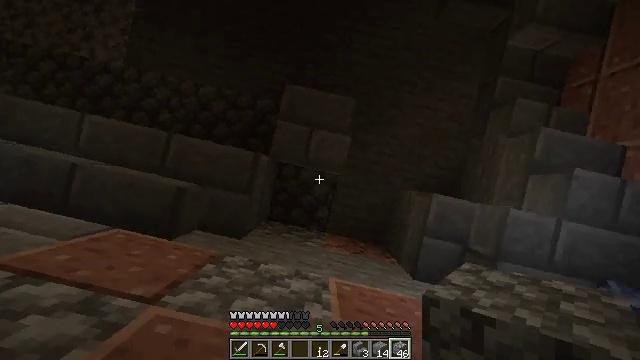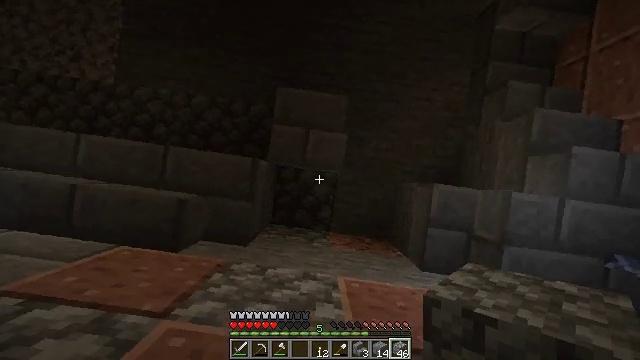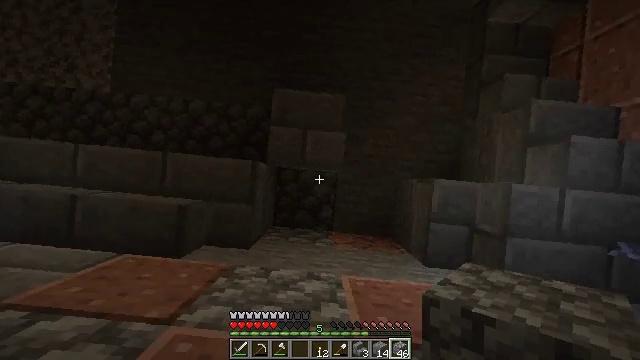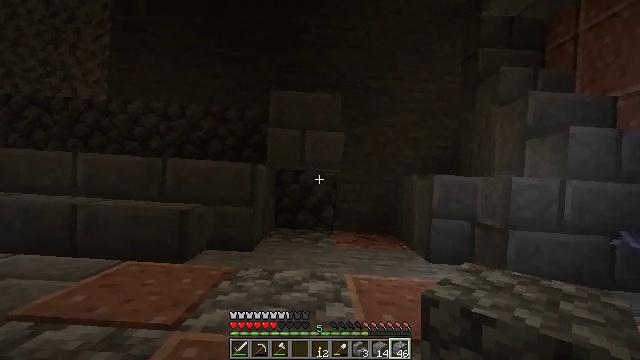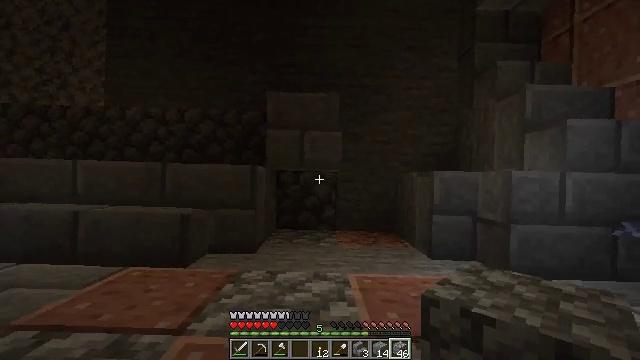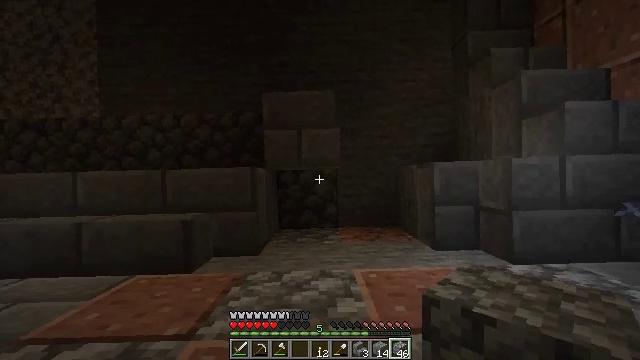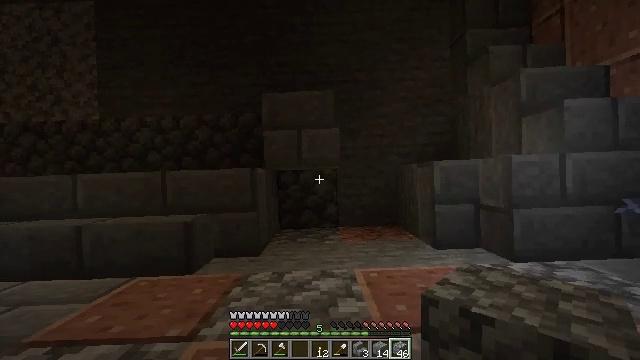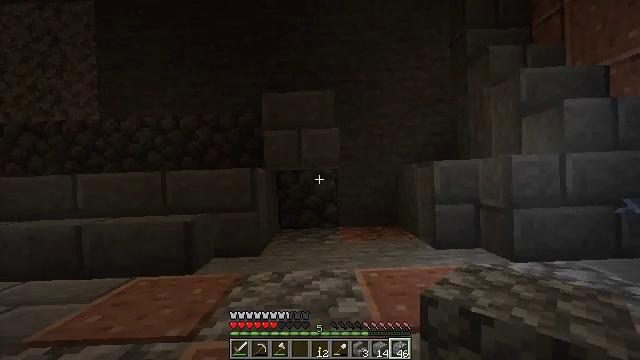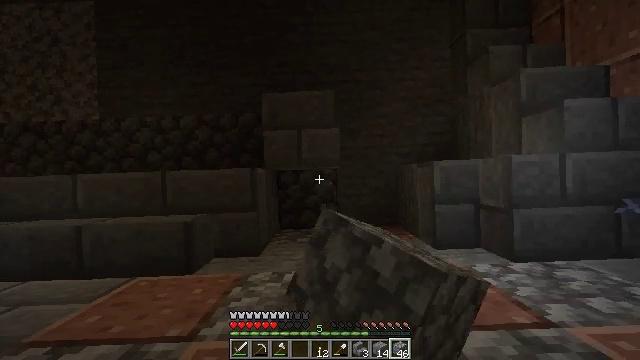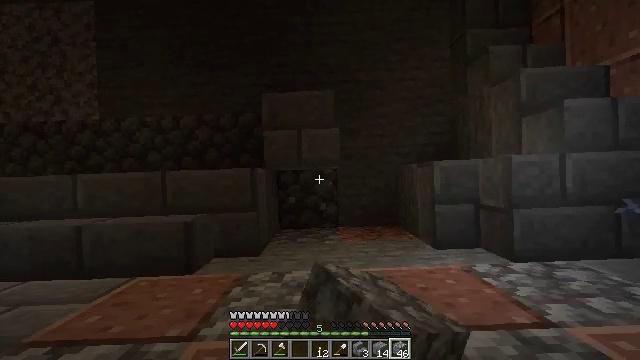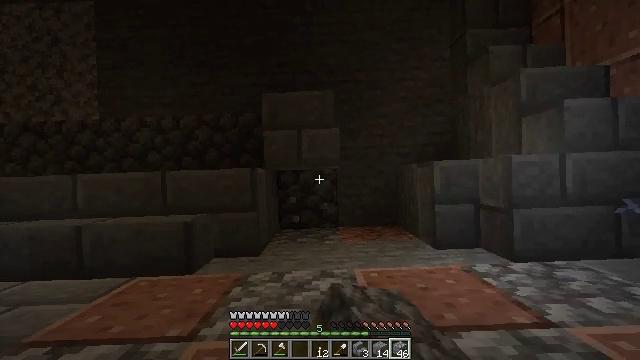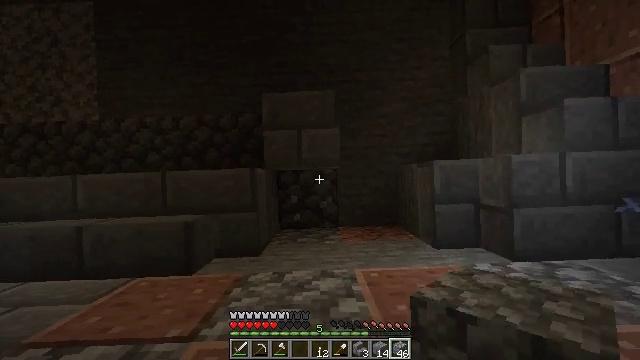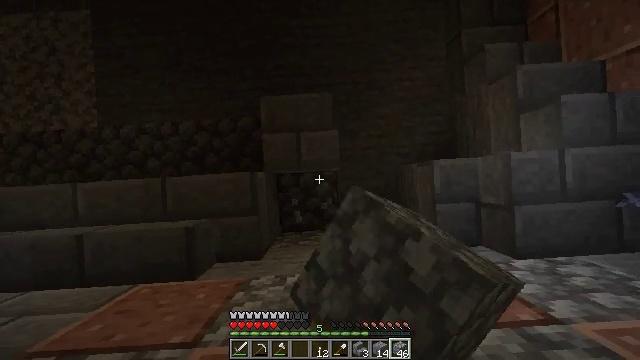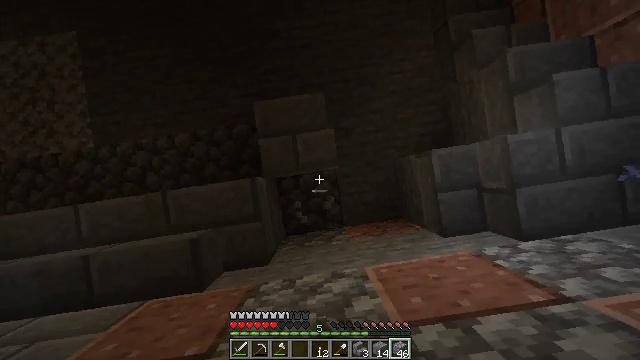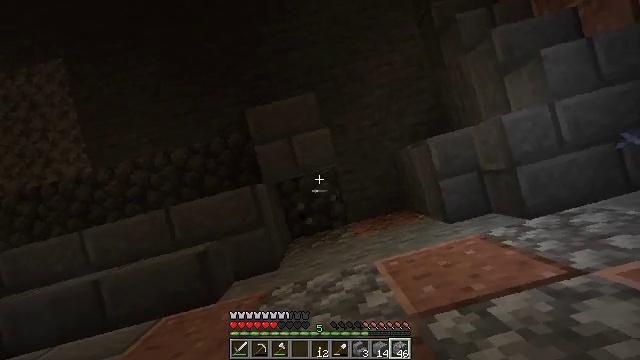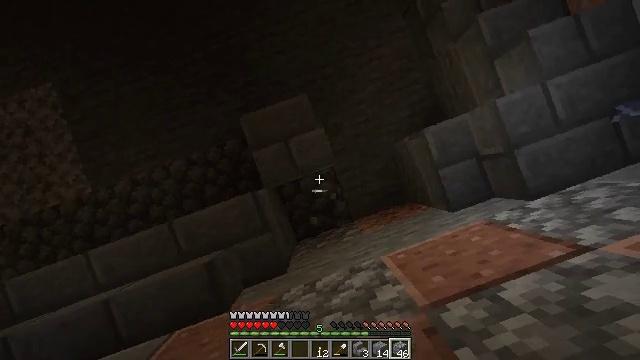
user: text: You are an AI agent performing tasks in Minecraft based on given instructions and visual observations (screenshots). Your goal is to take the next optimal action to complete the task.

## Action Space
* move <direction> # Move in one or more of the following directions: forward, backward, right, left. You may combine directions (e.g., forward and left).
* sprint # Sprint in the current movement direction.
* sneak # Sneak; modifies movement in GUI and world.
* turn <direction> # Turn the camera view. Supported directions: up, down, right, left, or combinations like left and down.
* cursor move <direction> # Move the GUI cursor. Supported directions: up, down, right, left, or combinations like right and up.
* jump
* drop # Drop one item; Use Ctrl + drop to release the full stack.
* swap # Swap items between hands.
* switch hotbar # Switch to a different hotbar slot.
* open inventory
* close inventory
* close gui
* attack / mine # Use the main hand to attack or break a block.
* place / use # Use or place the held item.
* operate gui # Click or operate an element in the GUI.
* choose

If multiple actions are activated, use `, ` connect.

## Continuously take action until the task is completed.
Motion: motion action
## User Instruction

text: Mine stone bricks from a structure.
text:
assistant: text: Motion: turn left and up
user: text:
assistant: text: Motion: turn left and up
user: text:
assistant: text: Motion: turn left and up
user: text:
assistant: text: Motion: turn left
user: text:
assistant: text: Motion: turn left
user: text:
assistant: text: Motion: no_op
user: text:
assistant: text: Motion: attack / mine
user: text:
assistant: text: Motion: attack / mine
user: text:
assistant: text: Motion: attack / mine
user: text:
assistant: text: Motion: attack / mine
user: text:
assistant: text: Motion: attack / mine
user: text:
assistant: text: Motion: turn left and up, attack / mine
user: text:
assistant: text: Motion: turn left and up
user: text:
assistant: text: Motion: turn left and up
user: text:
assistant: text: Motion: turn left and up
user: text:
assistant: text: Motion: turn left and up
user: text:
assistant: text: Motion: turn left and up
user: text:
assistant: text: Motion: no_op
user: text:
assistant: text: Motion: attack / mine
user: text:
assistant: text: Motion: attack / mine
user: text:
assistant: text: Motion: attack / mine
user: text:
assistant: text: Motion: turn left and up, attack / mine
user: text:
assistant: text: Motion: turn left
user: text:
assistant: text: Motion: turn down
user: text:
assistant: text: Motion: turn down
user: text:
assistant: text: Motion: no_op
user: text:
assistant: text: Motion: no_op
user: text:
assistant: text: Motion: turn right and down
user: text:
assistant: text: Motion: turn right and down
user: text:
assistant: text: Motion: turn left and up